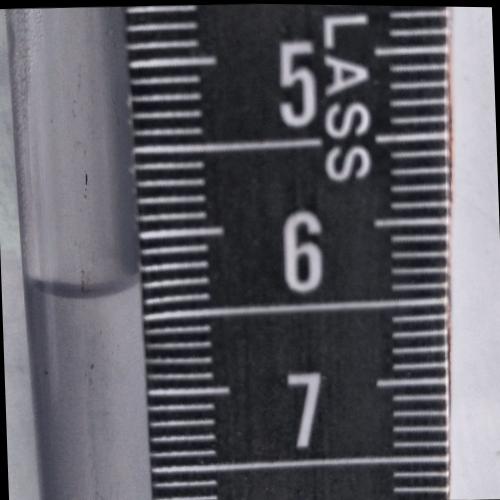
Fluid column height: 6.3 cm